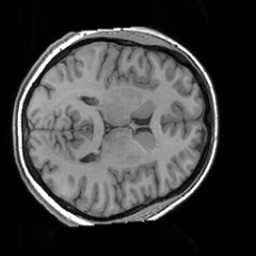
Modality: T1w
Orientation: axial
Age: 25
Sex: female
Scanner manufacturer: siemens
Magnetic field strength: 3 T
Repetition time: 1.63 s
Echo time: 0.00311 s